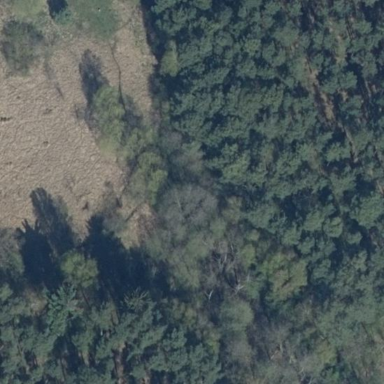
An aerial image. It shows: Wetland area characterized by wet meadow.